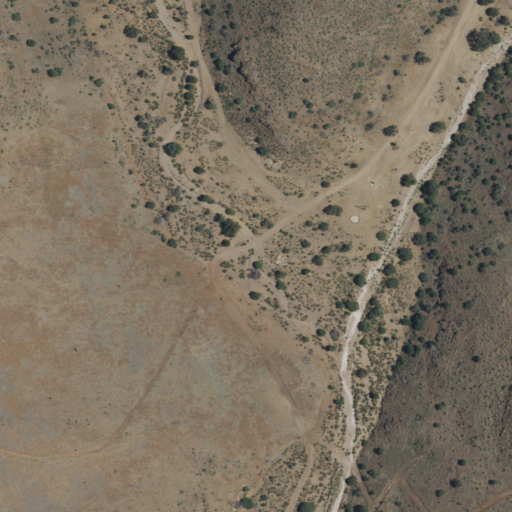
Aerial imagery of valley in New Mexico named Oak Canyon containing shrub, evergreen forest, and grassland